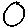
Label: circle